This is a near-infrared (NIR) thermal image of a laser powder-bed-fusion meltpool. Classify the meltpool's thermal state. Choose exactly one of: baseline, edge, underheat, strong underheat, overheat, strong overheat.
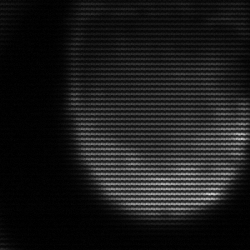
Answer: edge